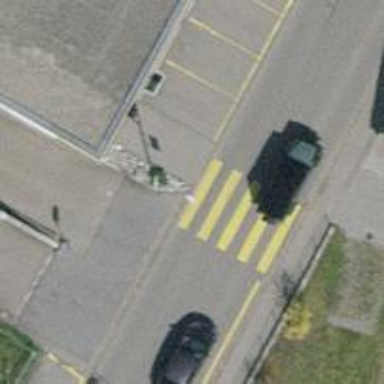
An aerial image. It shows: Marked crossing on the road.